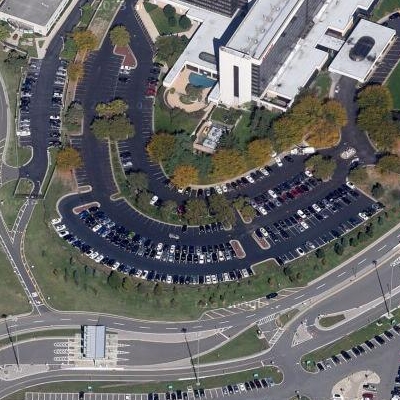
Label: gParking